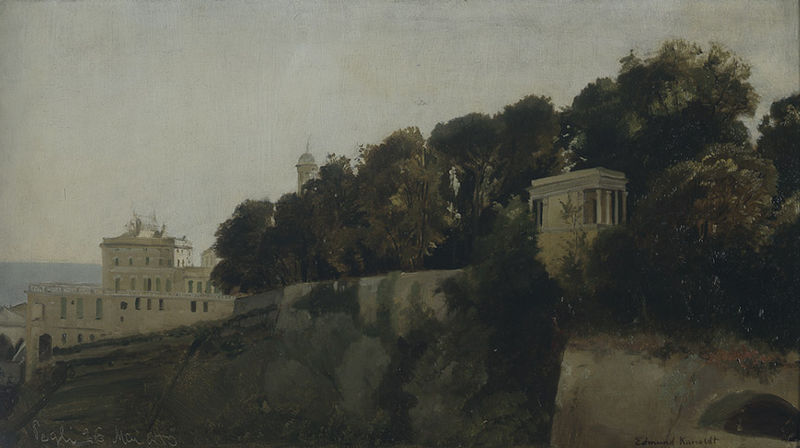
Titel: Abendstimmung aus der Villa Palavicini in Pegli bei Genua
Künstler: Edmund Friedrich Kanoldt
Standort: Karlsruhe
Institution: Staatliche Kunsthalle Karlsruhe
Schlagwörter: baum, berg, blau, dunkel, felsen, gemälde, himmel, meer, wasser, weiß, aquarell, bäume, gelb, grün, landschaft, see, stadt, fenster, grau, hell, säulen, tür, ausblick, dach, gebäude, haus, park, schloss, alt, wand, architektur, stein, signatur, feld, ferne, horizont, häuser, hügel, natur, büsche, gebüsch, klassizismus, höhle, kontrast, renaissance, wald, anhöhe, turm, garten, aussicht, küste, bogen, italien, süden, abhang, fels, hang, mauer, schlucht, weis, rundbogen, kuppel, romantik, inschrift, bucht, klippe, ozean, panorama, kante, antike, burg, kloster, palast, palazzo, festung, rom, halbrund, villa, anwesen, mauern, kapelle, griechenland, tempel, felsvorsprung, klassik, englischer garten, landsitz, palais, wall, temepl, landchaft, trist, mediteran, kanoldt, capri, edward, wallanlage, #haus, edmund kanoldt, läulem, edmund, edmund konoldt